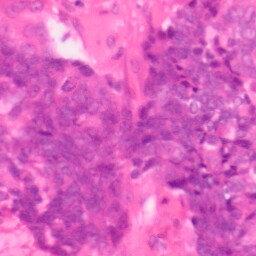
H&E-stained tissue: Colon